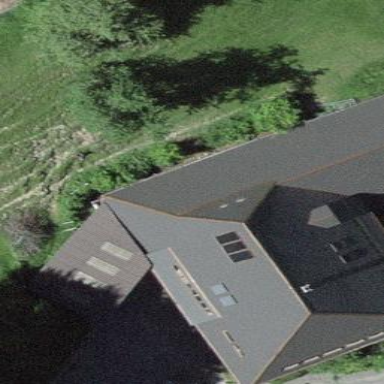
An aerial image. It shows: Farm building.